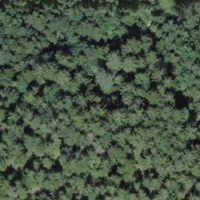
EUNIS habitat code: 43
Species observed at this site:
Allium ursinum